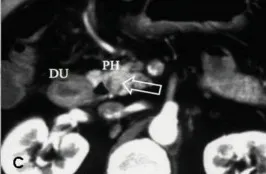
Endoscopic retrograde cholangiopancreatography (ERCP) and C). Magnetic resonance cholangiopancreatography (MRCP) showing a nodular mass protruding into the bile duct lumen from the left wall at the distal end of the common bile duct.
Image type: radiology (mri)